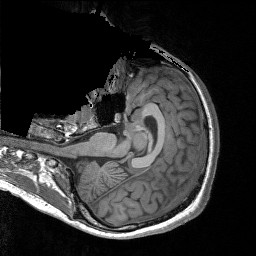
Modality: T1w
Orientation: axial